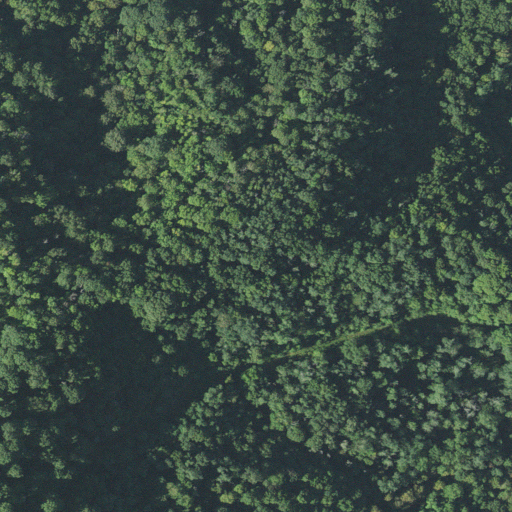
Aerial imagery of ridge(s) in North Carolina named Mollie Ridge containing only deciduous forest